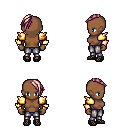
a pixel art fantasy rpg character, female body template, human, dark skin, gold arm armor, metal pants, white blonde long mohawk hairstyle, ghillies, four views (front, back, left, right), 2x2 character sprite sheet, small pixel art, hard edges, no anti-aliasing